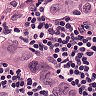
Metastatic tissue present: yes